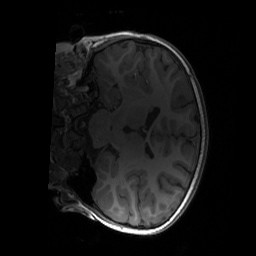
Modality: T1w
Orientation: coronal
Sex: female
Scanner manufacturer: siemens
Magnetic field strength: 3 T
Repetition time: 1.9 s
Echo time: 0.00243 s